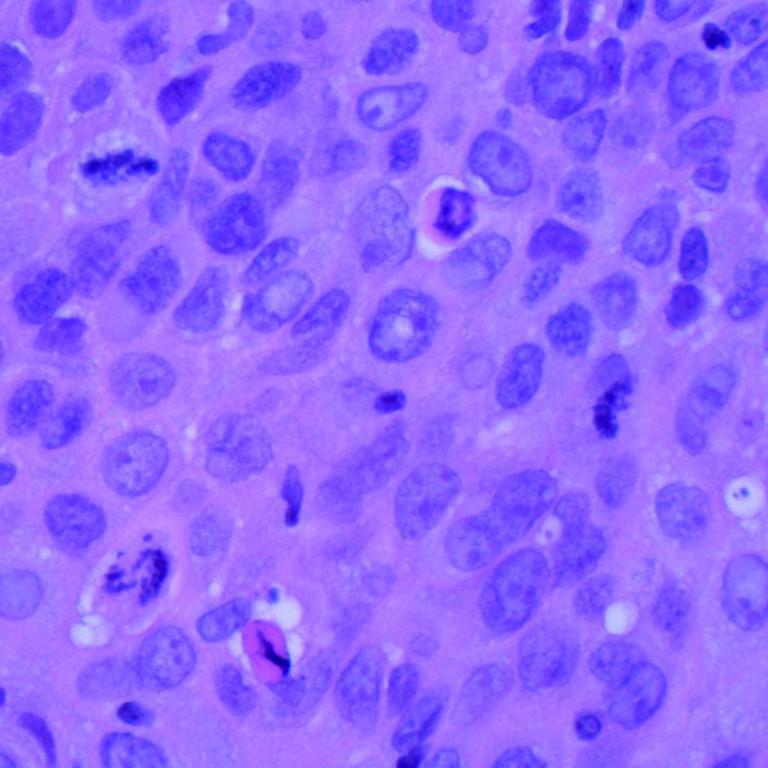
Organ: lung
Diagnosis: squamous carcinomas